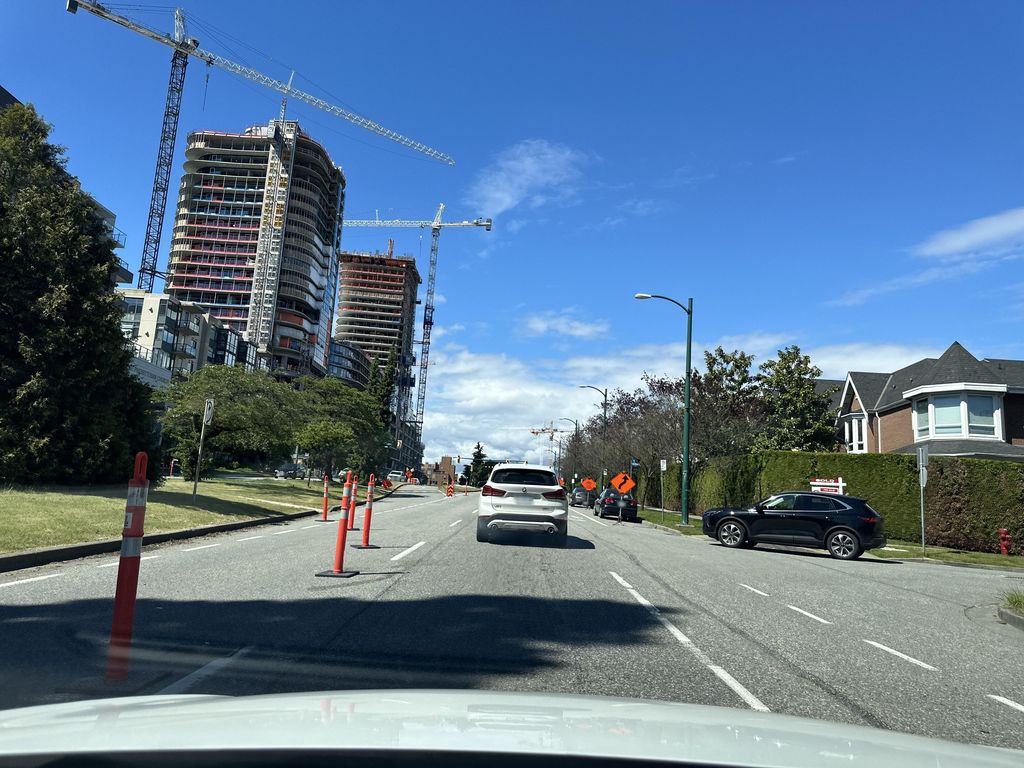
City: vancouver